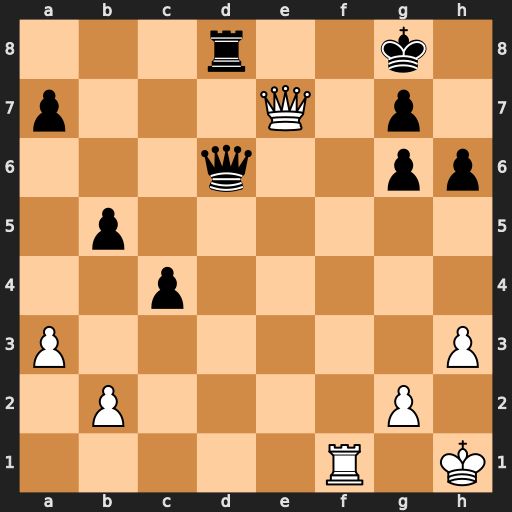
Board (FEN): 3r2k1/p3Q1p1/3q2pp/1p6/2p5/P6P/1P4P1/5R1K
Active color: w
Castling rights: -
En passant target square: -
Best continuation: Rf8+ Rxf8 Qxd6